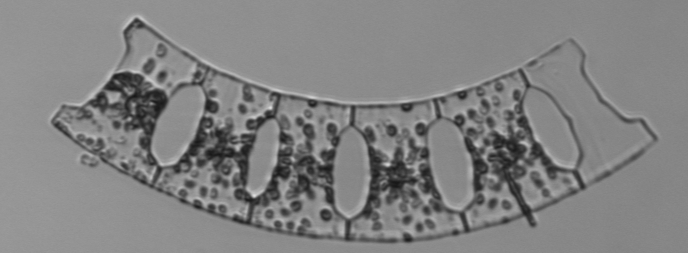
Label: Eucampia